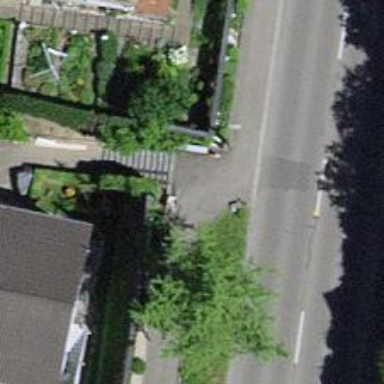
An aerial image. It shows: Set of steps on the road.